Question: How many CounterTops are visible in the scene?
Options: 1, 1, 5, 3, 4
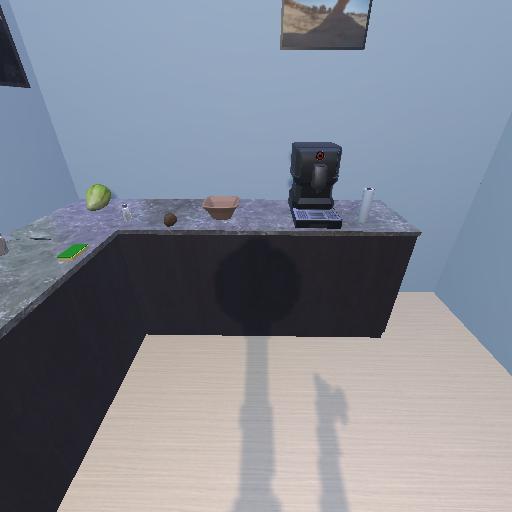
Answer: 1